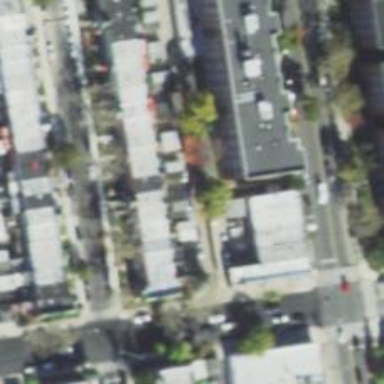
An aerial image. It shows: Alleyway designated as service road.